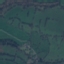
Label: Pasture